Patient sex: F
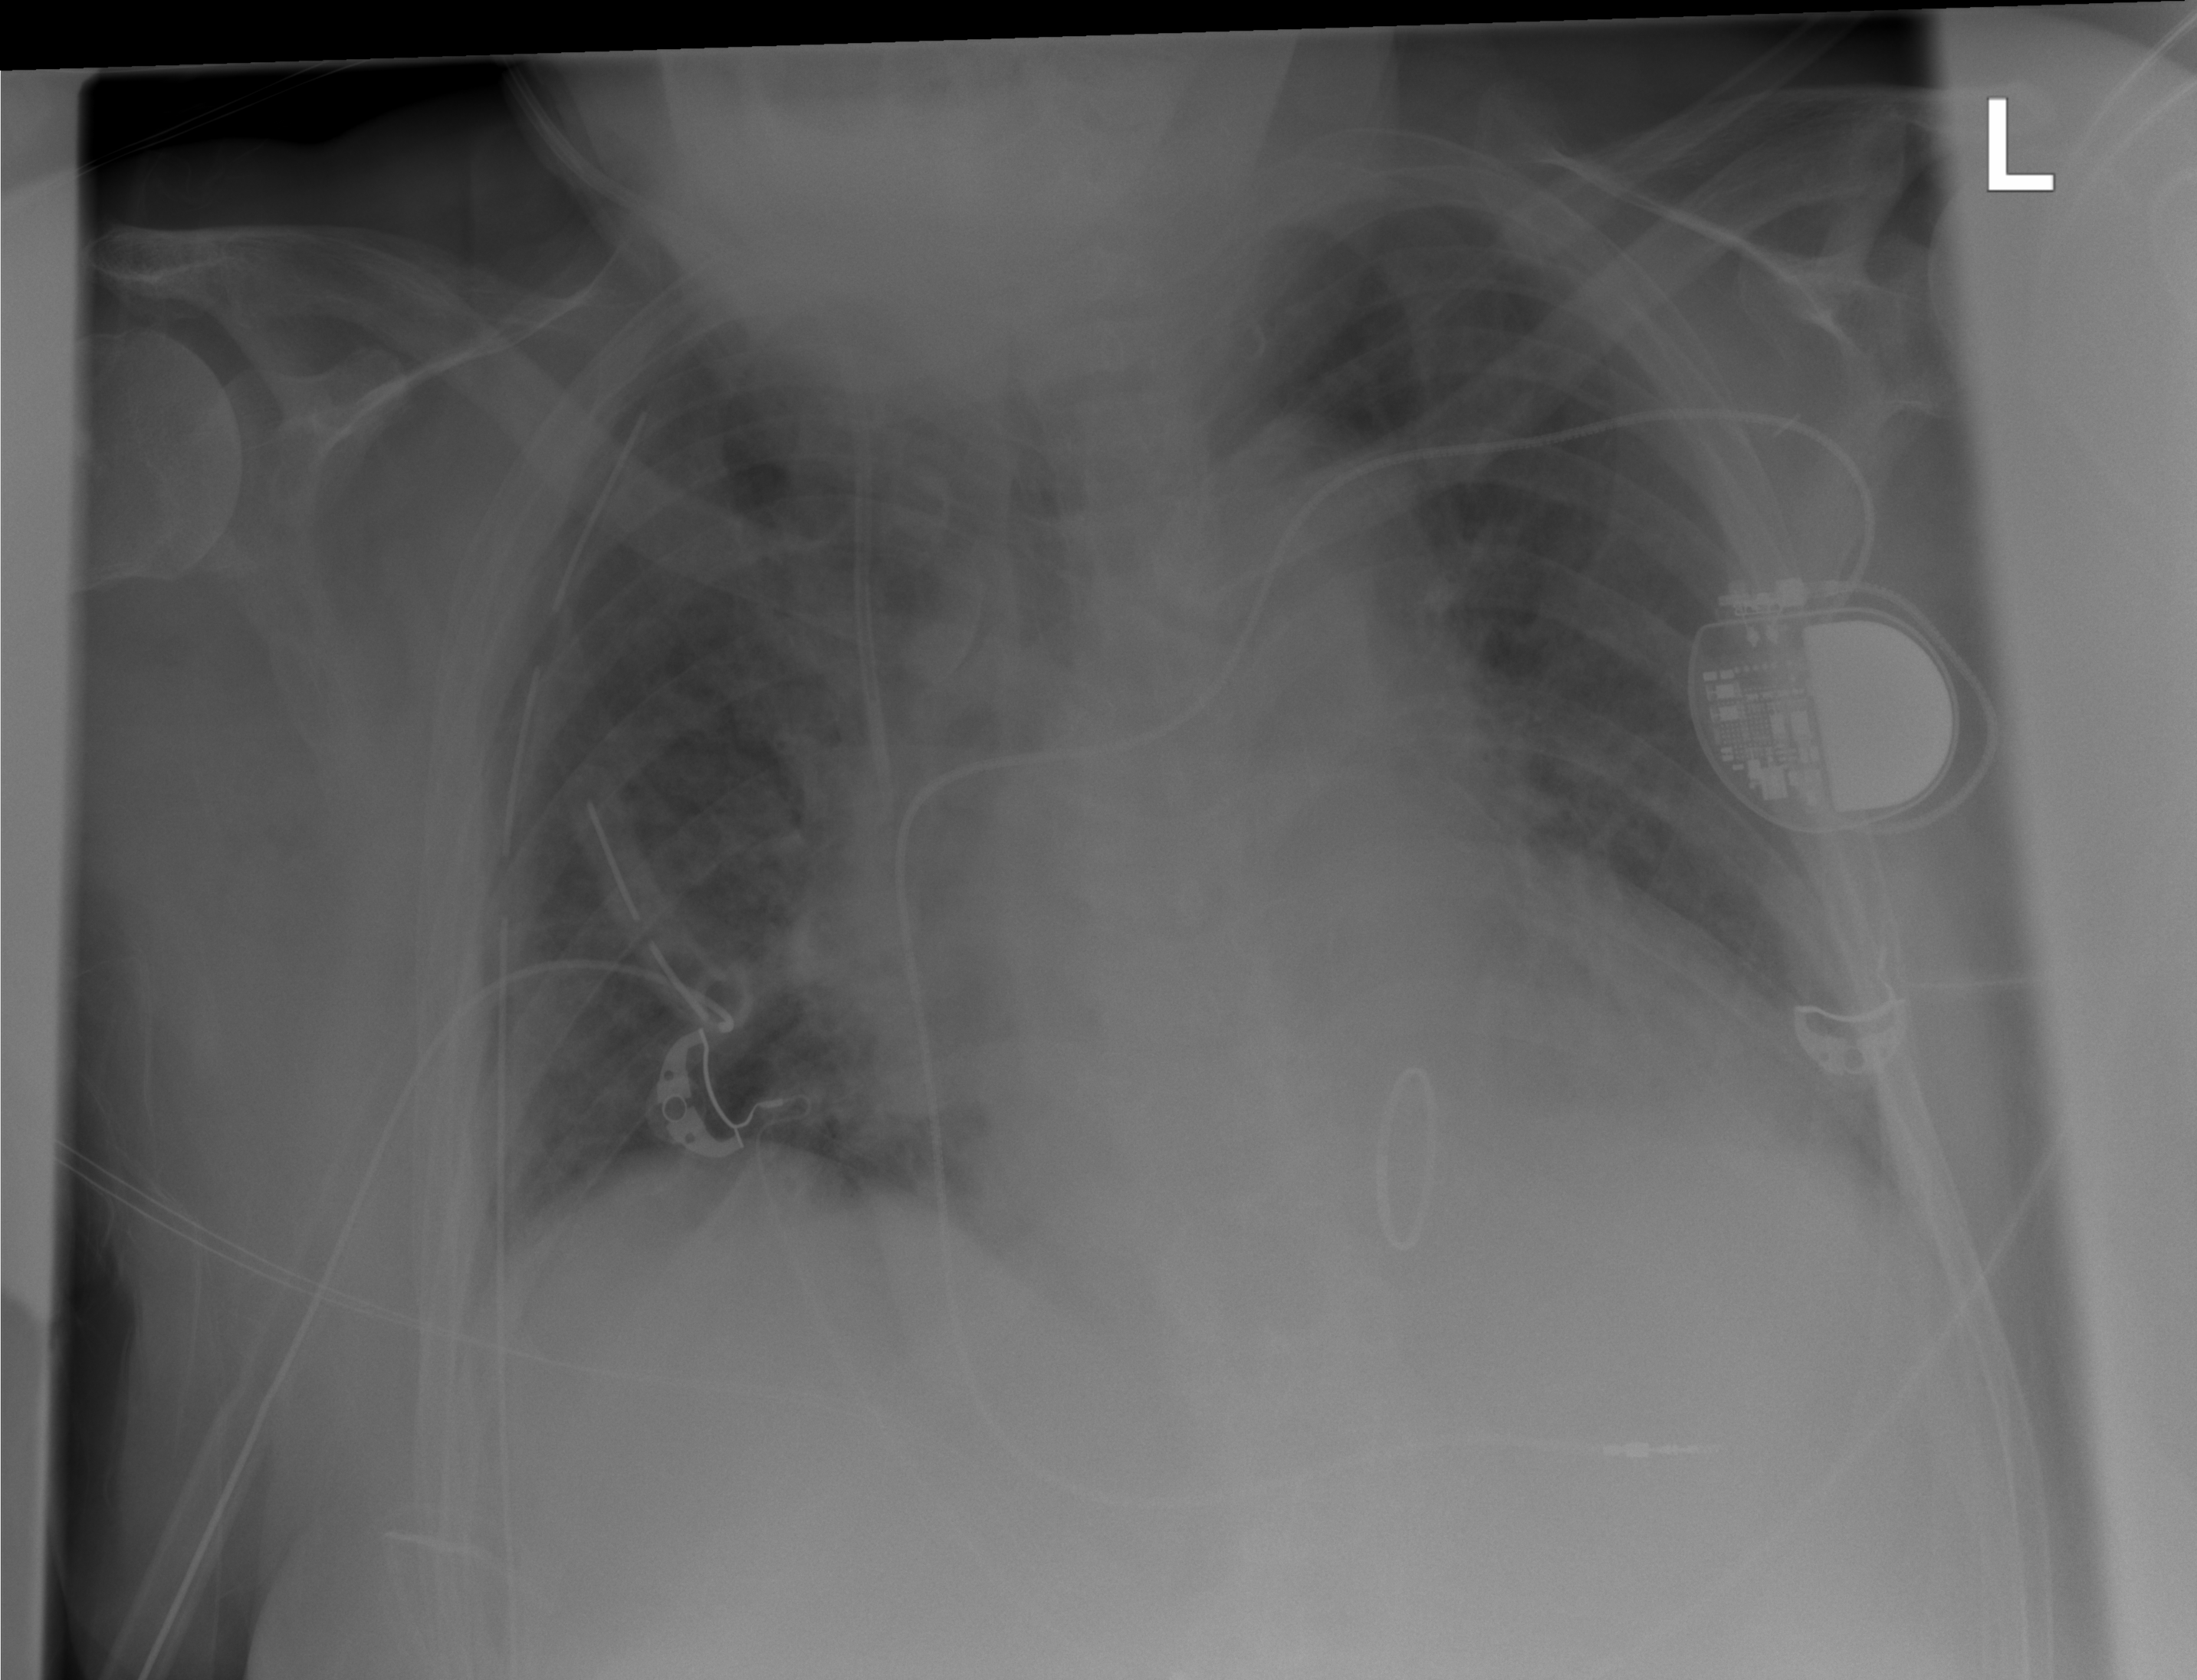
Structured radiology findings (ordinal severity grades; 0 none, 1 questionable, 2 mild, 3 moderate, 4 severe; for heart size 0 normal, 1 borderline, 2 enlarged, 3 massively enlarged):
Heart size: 2
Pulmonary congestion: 2
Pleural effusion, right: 0
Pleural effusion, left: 0
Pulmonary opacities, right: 2
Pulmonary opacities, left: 2
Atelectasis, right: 0
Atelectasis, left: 2